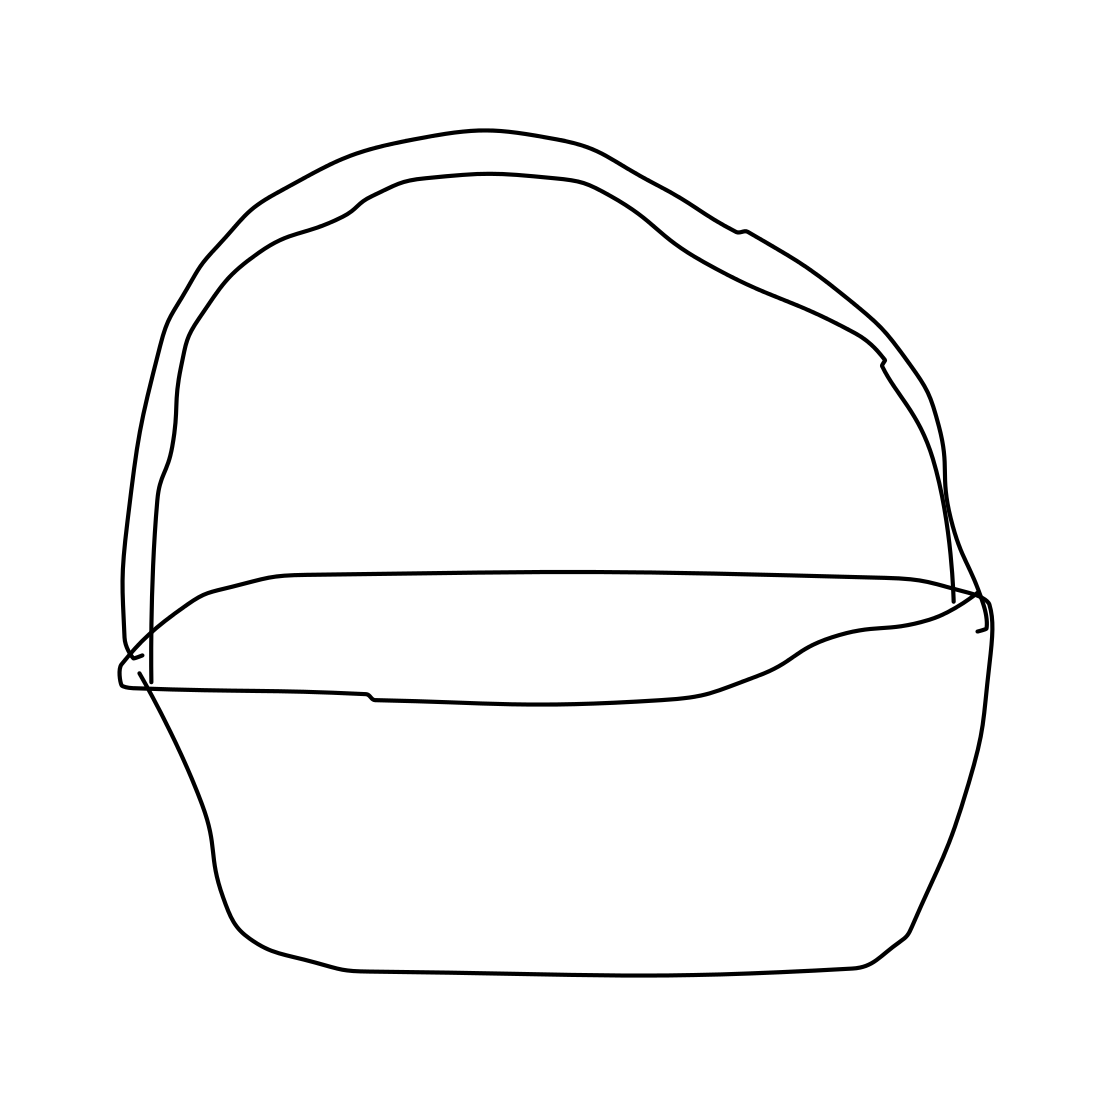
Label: basket